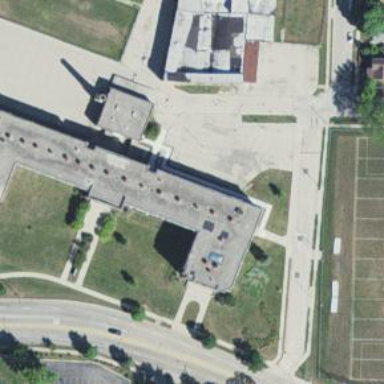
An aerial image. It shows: School.